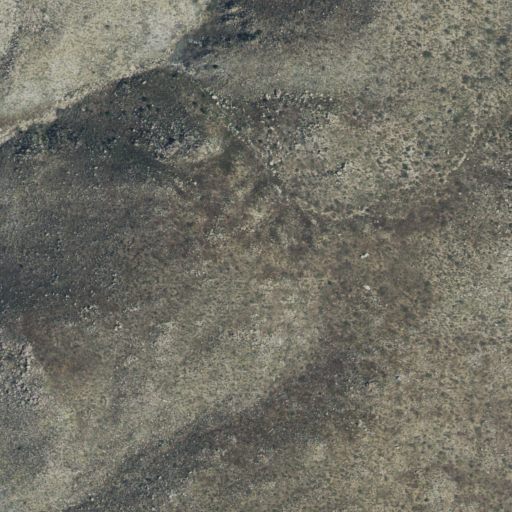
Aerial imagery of mountains in California named Grapevine Hills containing shrub, barren land, and grassland